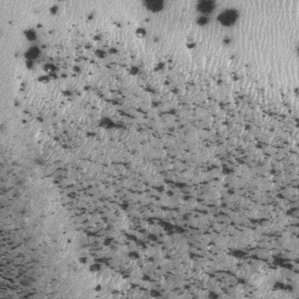
Label: frost